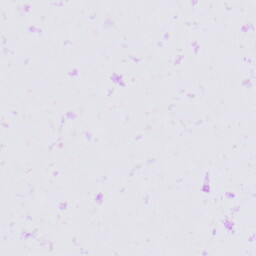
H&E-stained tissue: Prostate